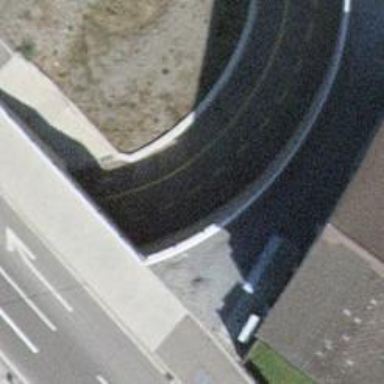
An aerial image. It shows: Segregated cycleway path through tunnel with asphalt surface.